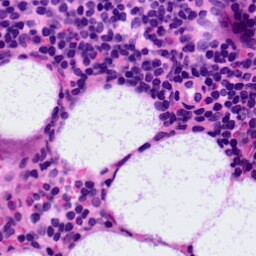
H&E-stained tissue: LymphNode